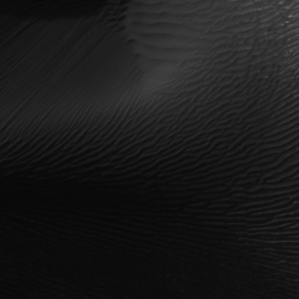
Label: frost